Field crop: tomato
Growth stage: 1
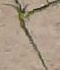
Species: cyperus